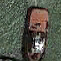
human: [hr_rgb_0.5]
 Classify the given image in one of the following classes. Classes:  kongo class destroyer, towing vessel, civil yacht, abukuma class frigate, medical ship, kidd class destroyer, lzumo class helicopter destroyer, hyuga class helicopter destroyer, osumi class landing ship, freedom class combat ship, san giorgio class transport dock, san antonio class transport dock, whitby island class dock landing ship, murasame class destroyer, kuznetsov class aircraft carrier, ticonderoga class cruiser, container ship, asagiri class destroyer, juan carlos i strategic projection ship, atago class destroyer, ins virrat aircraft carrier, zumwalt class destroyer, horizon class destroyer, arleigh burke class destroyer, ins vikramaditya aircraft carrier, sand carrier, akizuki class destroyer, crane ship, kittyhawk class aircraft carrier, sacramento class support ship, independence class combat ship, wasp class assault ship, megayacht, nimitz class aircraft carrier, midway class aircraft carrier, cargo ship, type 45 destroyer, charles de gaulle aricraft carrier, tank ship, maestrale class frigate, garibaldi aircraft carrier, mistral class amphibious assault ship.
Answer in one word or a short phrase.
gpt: Towing vessel